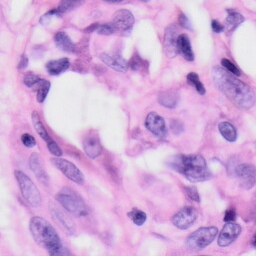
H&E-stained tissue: Skin